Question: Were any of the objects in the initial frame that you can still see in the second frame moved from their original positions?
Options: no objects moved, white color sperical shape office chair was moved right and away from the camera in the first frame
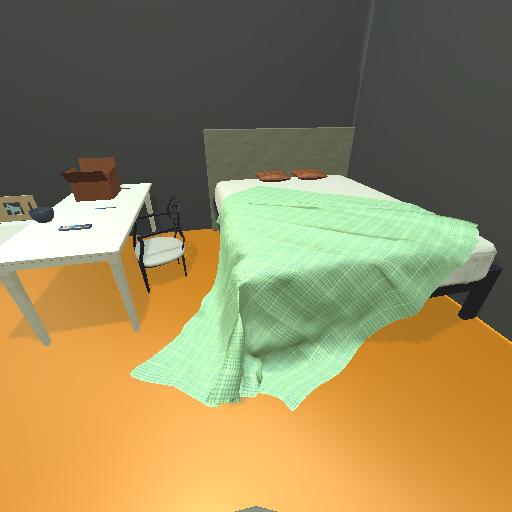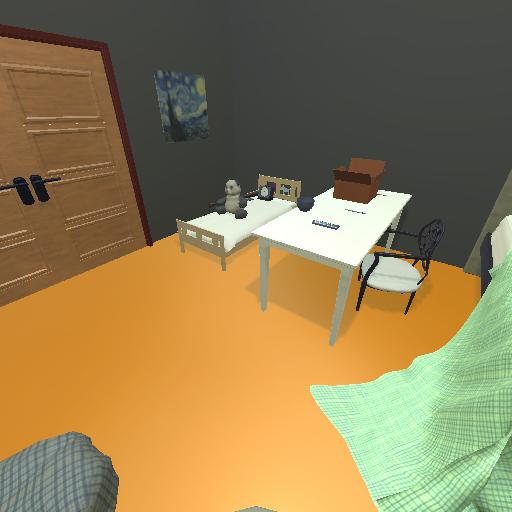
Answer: no objects moved